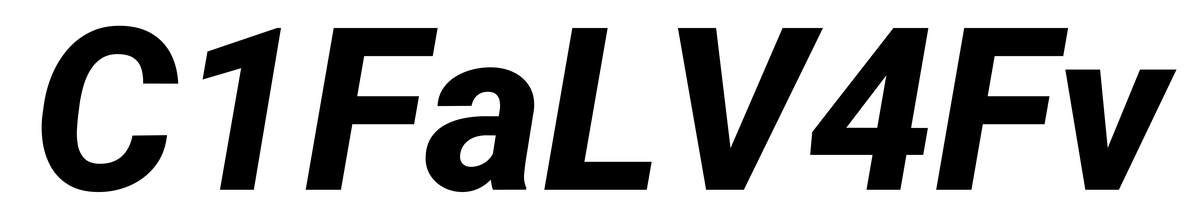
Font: Roboto-Italic_ExtraBold_Italic